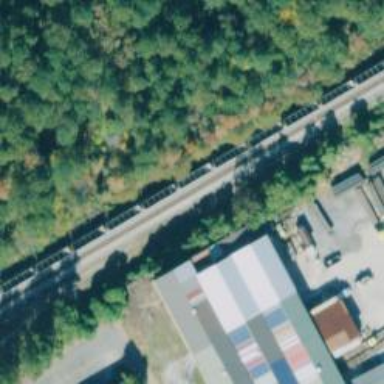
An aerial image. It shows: Railway spur junction.